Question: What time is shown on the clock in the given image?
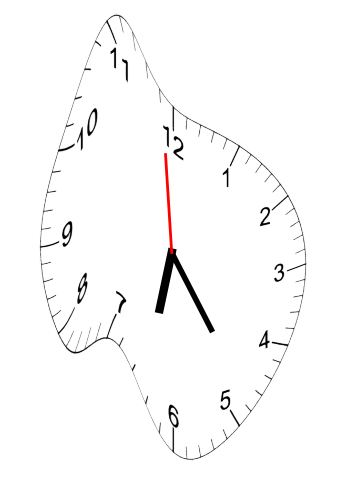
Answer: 06:23:59